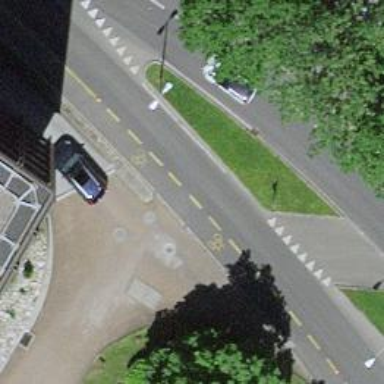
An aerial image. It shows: Residential road with opposite lane cycleway.